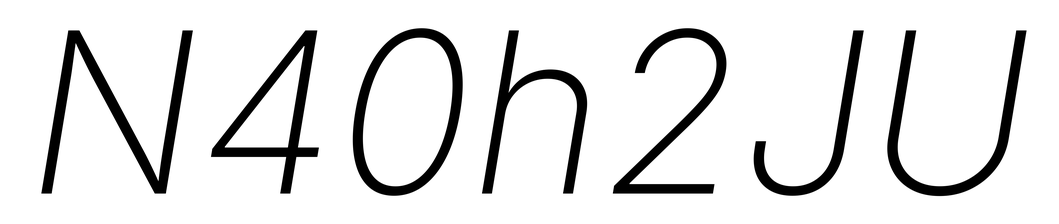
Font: Inter-Italic_ExtraLight_Italic